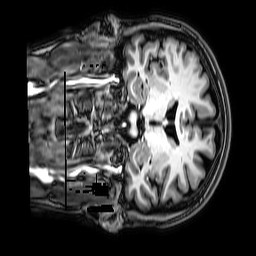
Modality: T1w
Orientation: coronal
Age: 33
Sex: female
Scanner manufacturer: philips
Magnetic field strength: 3 T
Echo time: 0.0038 s